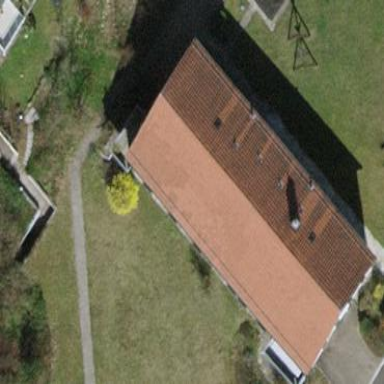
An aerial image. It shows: Building with tile roof.